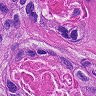
Metastatic tissue present: yes